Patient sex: M
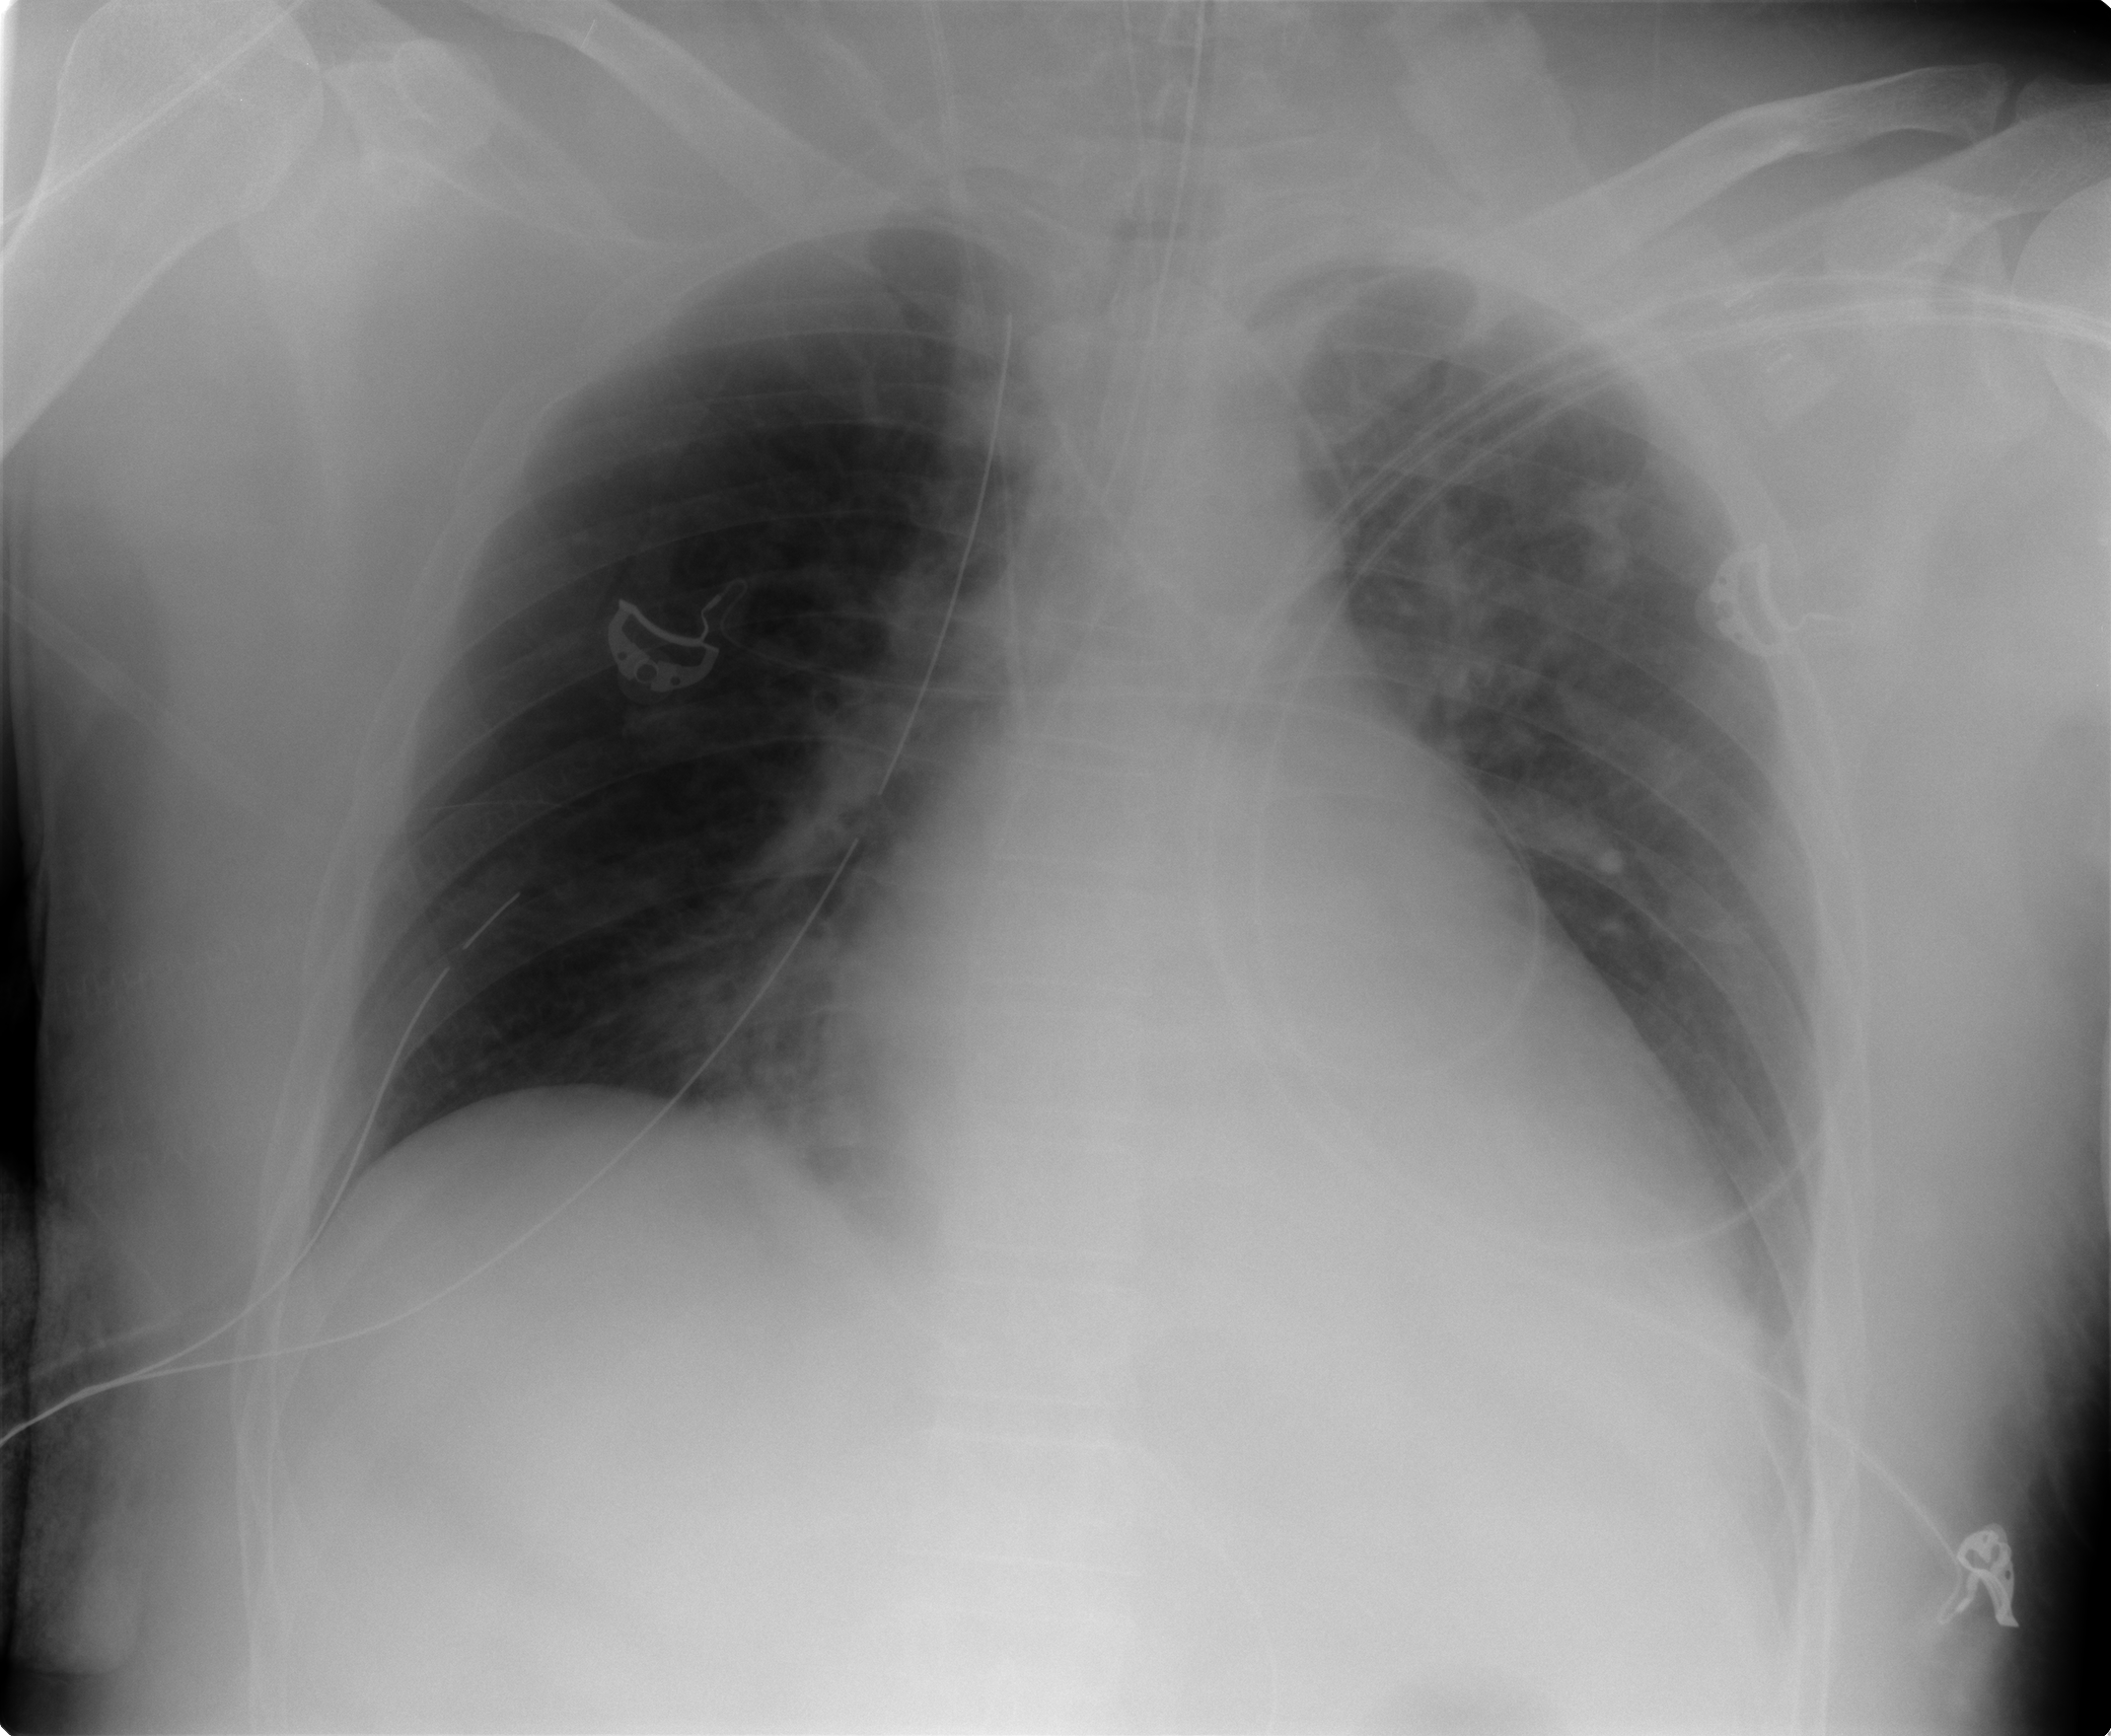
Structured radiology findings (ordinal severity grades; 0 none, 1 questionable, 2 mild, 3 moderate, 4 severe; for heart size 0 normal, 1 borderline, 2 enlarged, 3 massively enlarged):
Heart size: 2
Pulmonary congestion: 0
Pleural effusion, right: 0
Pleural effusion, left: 1
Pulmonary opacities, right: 2
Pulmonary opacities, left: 2
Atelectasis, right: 0
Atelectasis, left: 2